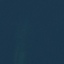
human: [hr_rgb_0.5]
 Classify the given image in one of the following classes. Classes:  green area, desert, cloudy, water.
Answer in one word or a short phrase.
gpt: water